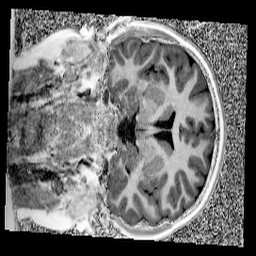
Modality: UNIT1
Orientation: coronal
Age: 10
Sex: male
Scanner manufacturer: siemens
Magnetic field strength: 3 T
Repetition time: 4 s
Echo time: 0.00299 s